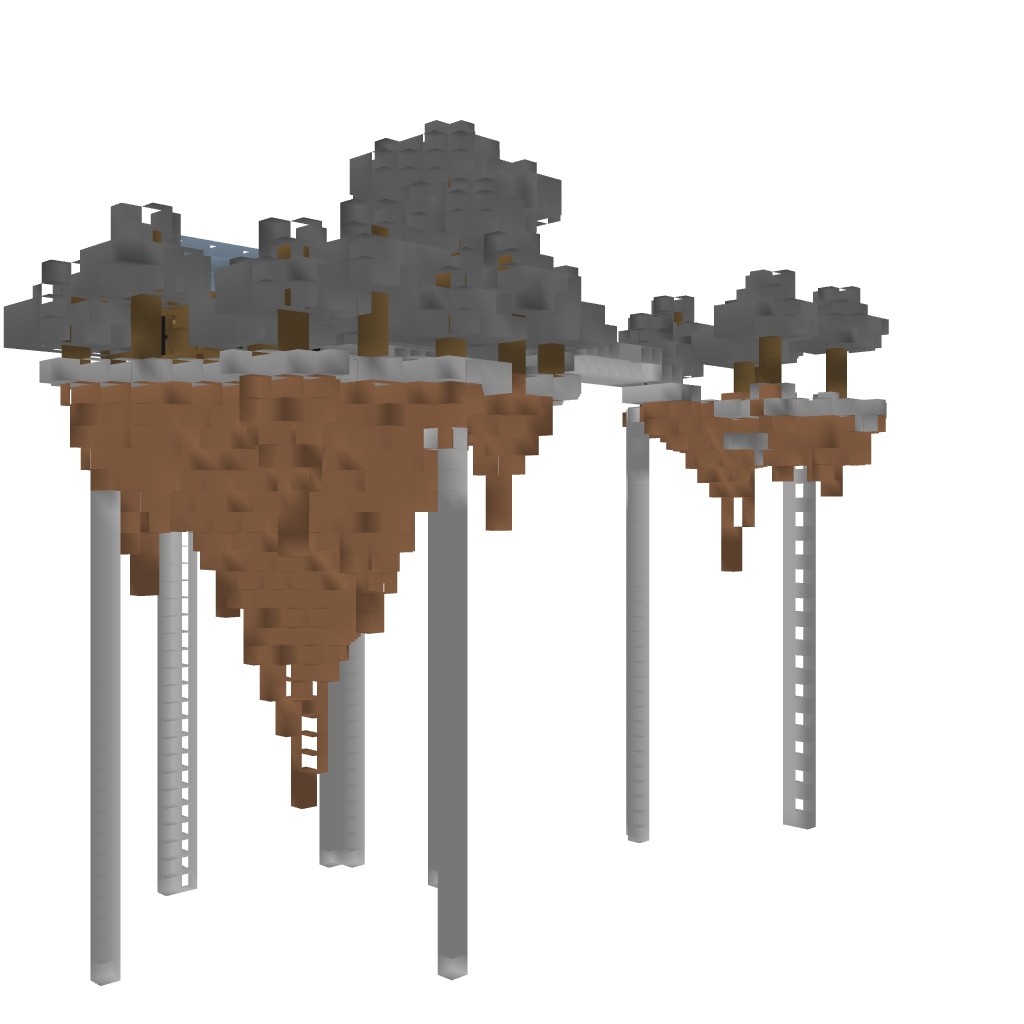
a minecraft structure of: Sky Islands